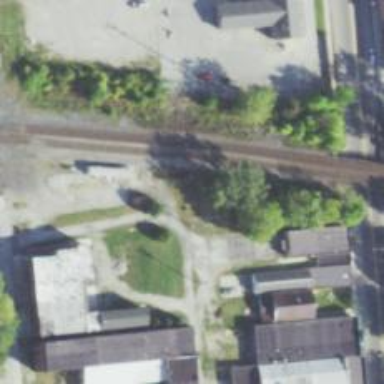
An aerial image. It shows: Abandoned railway.